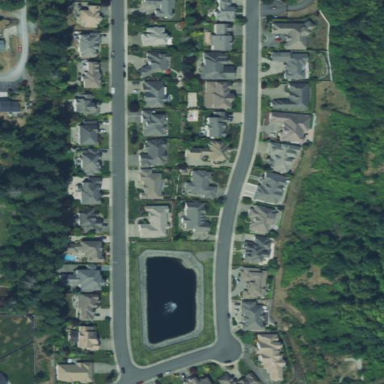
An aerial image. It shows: Residential neighbourhood consisting of single-family homes.